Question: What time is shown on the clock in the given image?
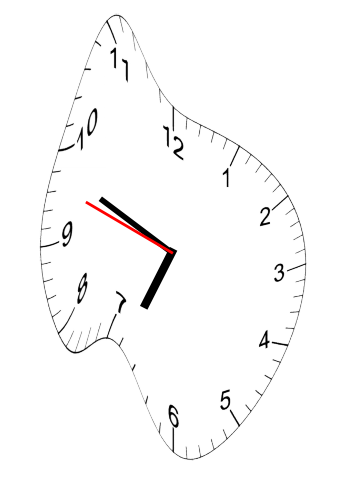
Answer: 06:48:48